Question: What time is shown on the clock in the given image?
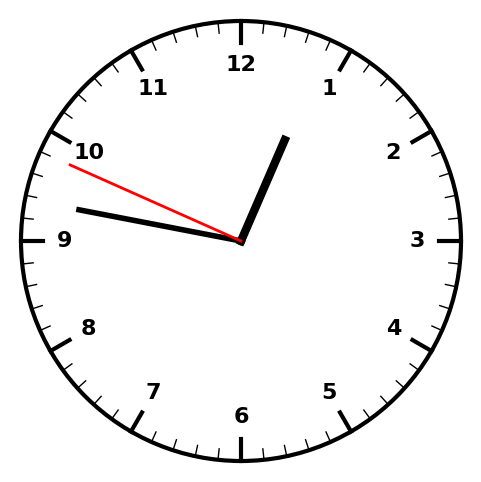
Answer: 12:46:49